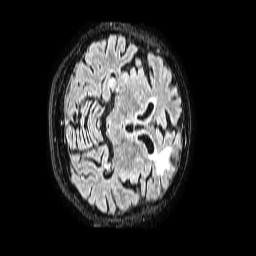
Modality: FLAIR
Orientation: axial
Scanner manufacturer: philips
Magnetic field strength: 1.5 T
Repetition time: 4.8 s
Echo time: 0.3 s